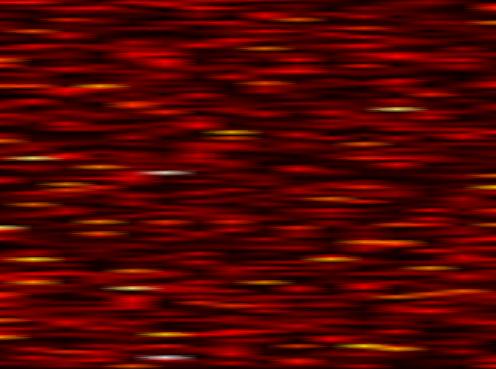
Label: FBMC